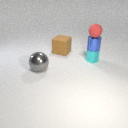
small cyan metal cylinder below small blue metal cylinder